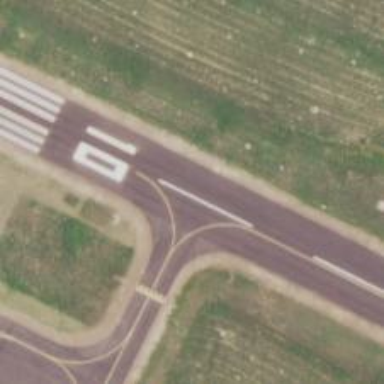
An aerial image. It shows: Asphalt runway at the airport.